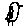
Label: bird